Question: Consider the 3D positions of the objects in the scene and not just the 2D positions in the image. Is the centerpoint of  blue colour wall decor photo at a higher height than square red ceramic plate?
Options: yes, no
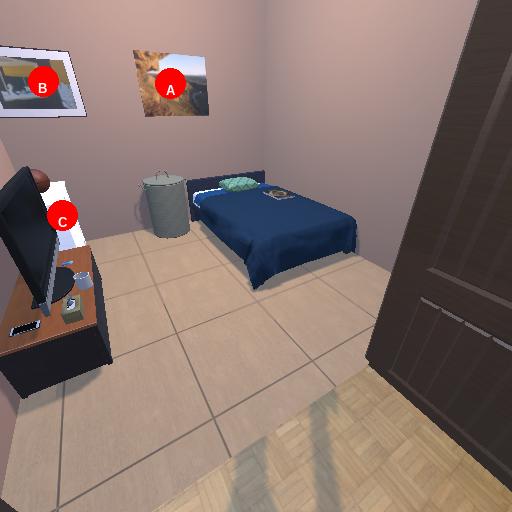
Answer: yes